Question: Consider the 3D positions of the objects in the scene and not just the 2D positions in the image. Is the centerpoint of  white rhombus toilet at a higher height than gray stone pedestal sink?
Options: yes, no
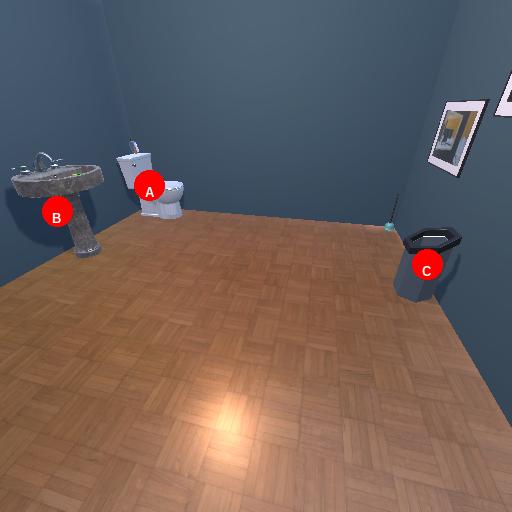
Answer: yes